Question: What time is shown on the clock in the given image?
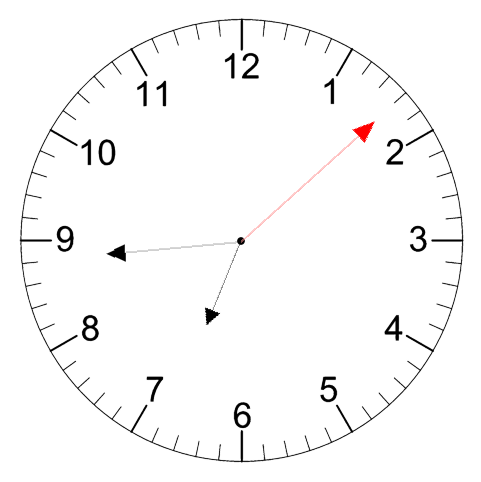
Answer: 06:44:08